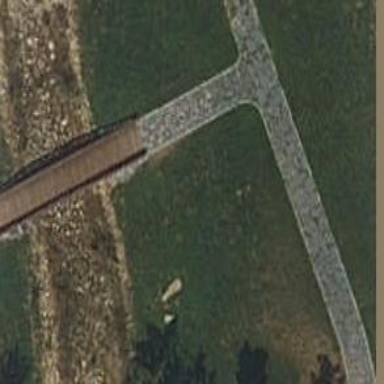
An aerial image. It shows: Track road on bridge.